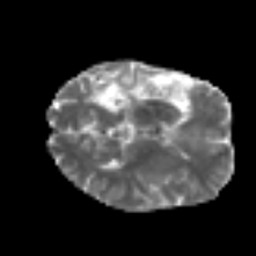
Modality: MD
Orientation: axial
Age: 39
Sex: female
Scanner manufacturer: siemens
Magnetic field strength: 3 T
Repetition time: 6.1 s
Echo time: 0.101 s